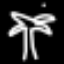
Label: palm tree